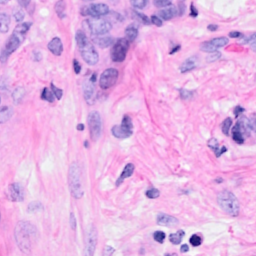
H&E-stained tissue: Breast